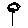
Label: flower